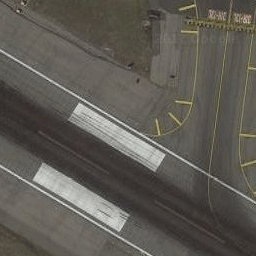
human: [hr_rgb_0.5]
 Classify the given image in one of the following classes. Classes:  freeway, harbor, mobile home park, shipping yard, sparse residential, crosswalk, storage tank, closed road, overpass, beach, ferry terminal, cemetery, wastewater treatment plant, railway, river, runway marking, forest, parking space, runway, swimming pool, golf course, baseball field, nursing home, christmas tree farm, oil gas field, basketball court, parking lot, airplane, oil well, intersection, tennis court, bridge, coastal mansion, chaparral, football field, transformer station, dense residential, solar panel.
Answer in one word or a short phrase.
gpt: runway